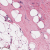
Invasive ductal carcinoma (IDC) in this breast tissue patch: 0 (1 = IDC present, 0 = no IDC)